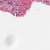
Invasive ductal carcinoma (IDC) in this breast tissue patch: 0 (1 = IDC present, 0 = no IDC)